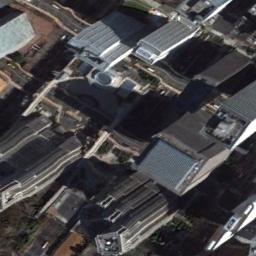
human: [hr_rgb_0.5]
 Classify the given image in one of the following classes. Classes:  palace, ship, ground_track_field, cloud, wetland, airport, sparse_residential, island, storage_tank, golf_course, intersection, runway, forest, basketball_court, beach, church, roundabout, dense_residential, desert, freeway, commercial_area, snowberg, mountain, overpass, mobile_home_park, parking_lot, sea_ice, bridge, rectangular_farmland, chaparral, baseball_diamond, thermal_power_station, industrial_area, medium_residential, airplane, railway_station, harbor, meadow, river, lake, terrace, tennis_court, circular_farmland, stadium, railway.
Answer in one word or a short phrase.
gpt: commercial_area